Question: My problem is: i Want to make my own Menubar that looks like this:
As you can see the buttons on the top are FIXED (these are the 6 Parents in which the Pages can get)
If you press on the green button the submenuitems appear. Now - if you press on the submenuitem the submenu should appear under the specific submenuitem. In html it's easy:
But now I need the subsubitem of the pages via php in this "format".
'''
<div class="menuitem" id="info"> <a href="#"><img src="./information.jpg" height="120" width="*"></img></a></div>
<div id="infosub">
<div onClick="hoverSubMenu('infosub1')" class="submenu">submenuitem1</div>
<div id="infosub1" class="subsubmenu">
<div class="subsubitem">test1.1</div>
<div class="subsubitem">test1.2</div>
<div class="subsubitem">test1.3</div>
<div class="subsubitem">test1.4</div>
<div class="subsubitem">test1.5</div>
</div>
<div onClick="hoverSubMenu('infosub2')" class="submenu">submenuitem2</div>
<div id="infosub2" class="subsubmenu">
<div class="subsubitem">test2.1</div>
</div>
<div onClick="hoverSubMenu('infosub3')" class="submenu">submenuitem3</div>
<div id="infosub3" class="subsubmenu">
</div>
</div>
'''
Anyone knows what I trying?
(getting the things opened and closed are no problems - the problem is only how can I get the subpages of a specific page and then also the subpages of THIS subpage and then getting it into this format)
I tried it myself like this:
'''
<?php
// Set up the objects needed
$my_wp_query = new WP_Query();
$all_wp_pages = $my_wp_query->query(array('post_type' => 'page'));
// Get the page as an Object
$information = get_page_by_title('Information');
// Filter through all pages and find Information's children
$information_children = get_page_children( $information->ID, $all_wp_pages );
// echo what we get back from WP to the browser
echo '<div onClick="hoverSubMenu("infosub1")" class="submenu">' . print_r( $information_children, true ) . '</div>';
echo '<div id="infosub1" class="subsubmenu">';
echo '<div class="subsubitem">' ...
'''
But there is the problem that it will show EVERY submenuitem and then show EVERY subsubmenuitem - not like in the html 1.submenuitem 1.1 subsubitem 1.2. subsubitem then 2. submenuitem 2.1. submenuitem...
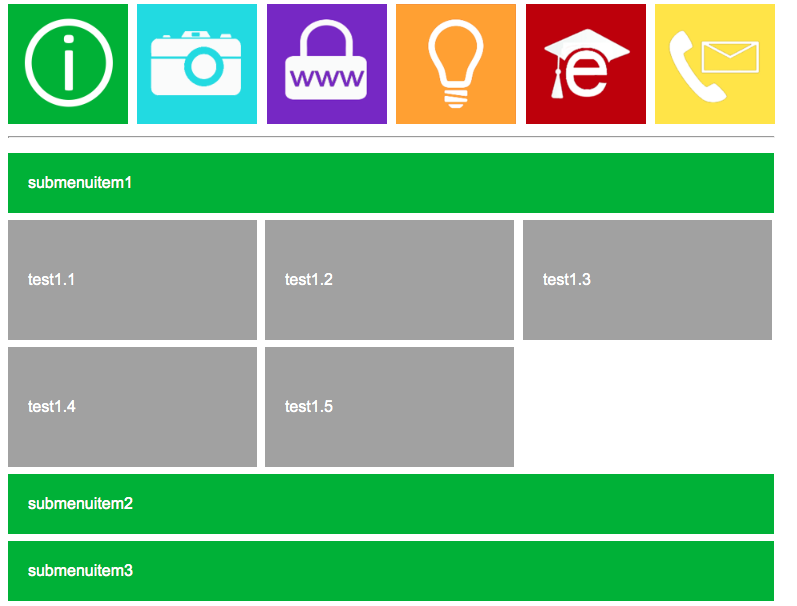
Answer: There is details description to handle with wordpress menu. please try this link, it will help you. <URL>
I can give you some clues but you have to do a lot of stuff. Please check the following code which displays child page title in '<ul><li><a href=""' current page:
'''
$args = array(
'sort_order' => 'ASC',
'sort_column' => 'post_title',
'hierarchical' => 1,
'exclude' => '',
'include' => '',
'meta_key' => '',
'meta_value' => '',
'authors' => '',
'parent' => get_the_ID(), // it takes the current page id
'exclude_tree' => '',
'number' => '',
'post_type' => 'page',
'post_status' => 'publish'
);
$pages = get_pages($args);
foreach($pages as $page){
$allPages .= '<li><a href="">'.$page->post_title.'</a></li>';
}
echo '<ul>'.$allPages.'</ul>';
'''
It will help you to further solution.